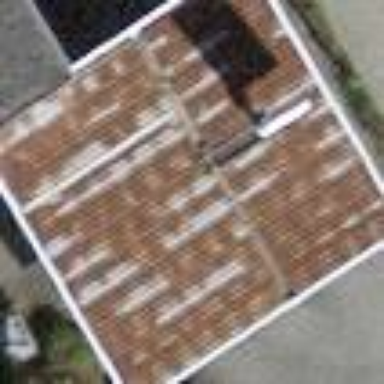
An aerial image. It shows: View of roof of building.